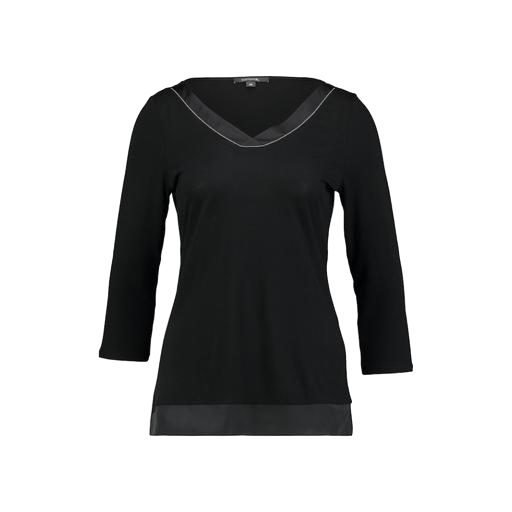
black three-quarter-sleeve top only macy, three-quarter sleeved jersey top, black v-neck top only macy, white background